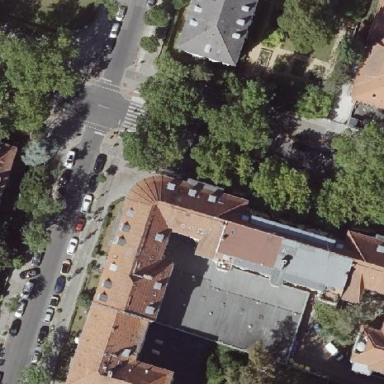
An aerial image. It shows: Apartment building with hipped roof.